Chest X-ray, AP view. Patient: 64 years old, sex F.
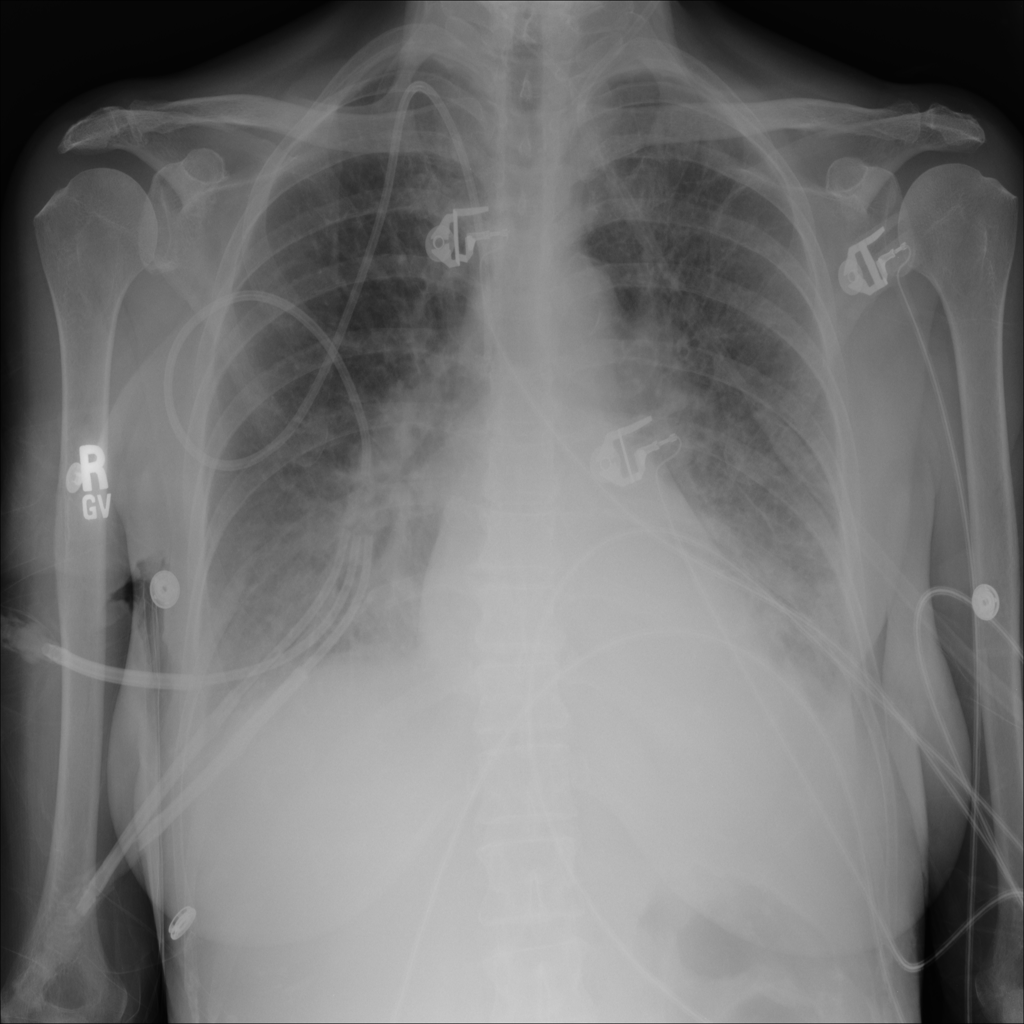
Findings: No Finding